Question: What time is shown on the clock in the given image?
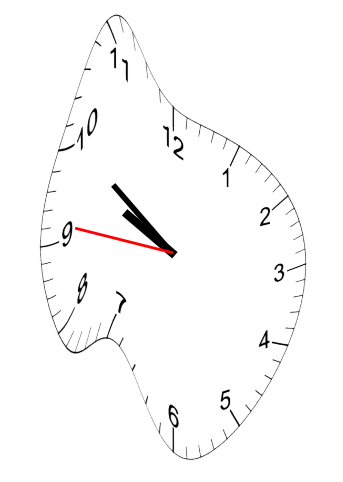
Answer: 09:50:46